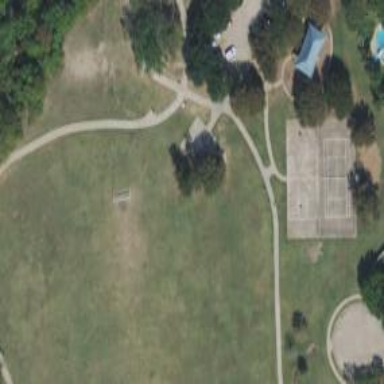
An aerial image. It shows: Tee area for the sport of disc golf.